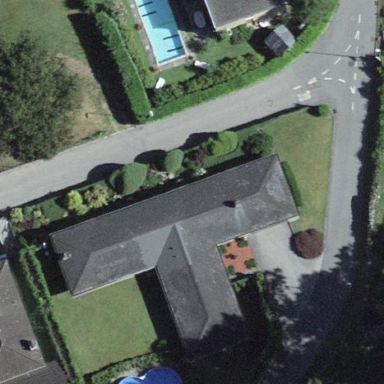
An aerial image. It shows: Simple house.